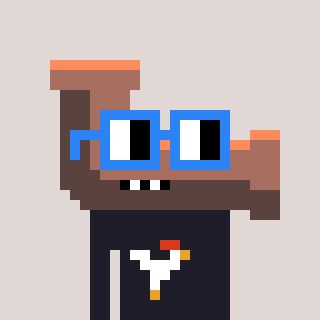
a pixel art character with square blue glasses, a pipe-shaped head and a grayscale-colored body on a warm background